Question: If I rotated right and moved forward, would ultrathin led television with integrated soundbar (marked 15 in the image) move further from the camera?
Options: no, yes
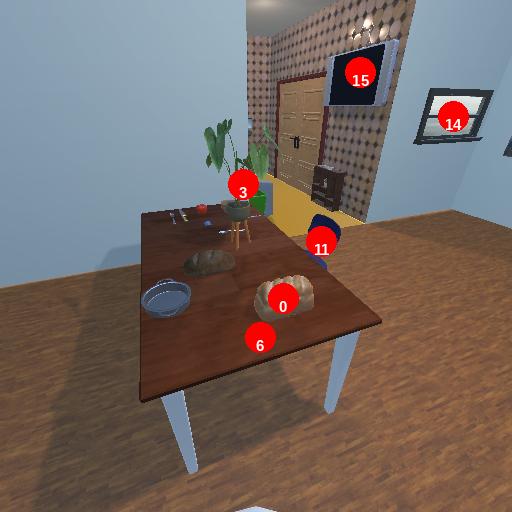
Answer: no